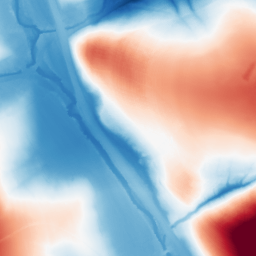
Category: morphological
Decomposition family: morphological
Decomposition parameters: operation: average
size: 100
Upsampling method: bicubic
Upsampling parameters: scale: 8
Upsampling scale: 8